Field crop: tomato
Growth stage: 2
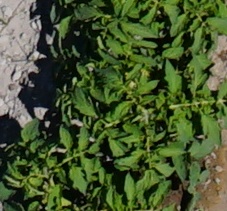
Species: tomato